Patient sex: F
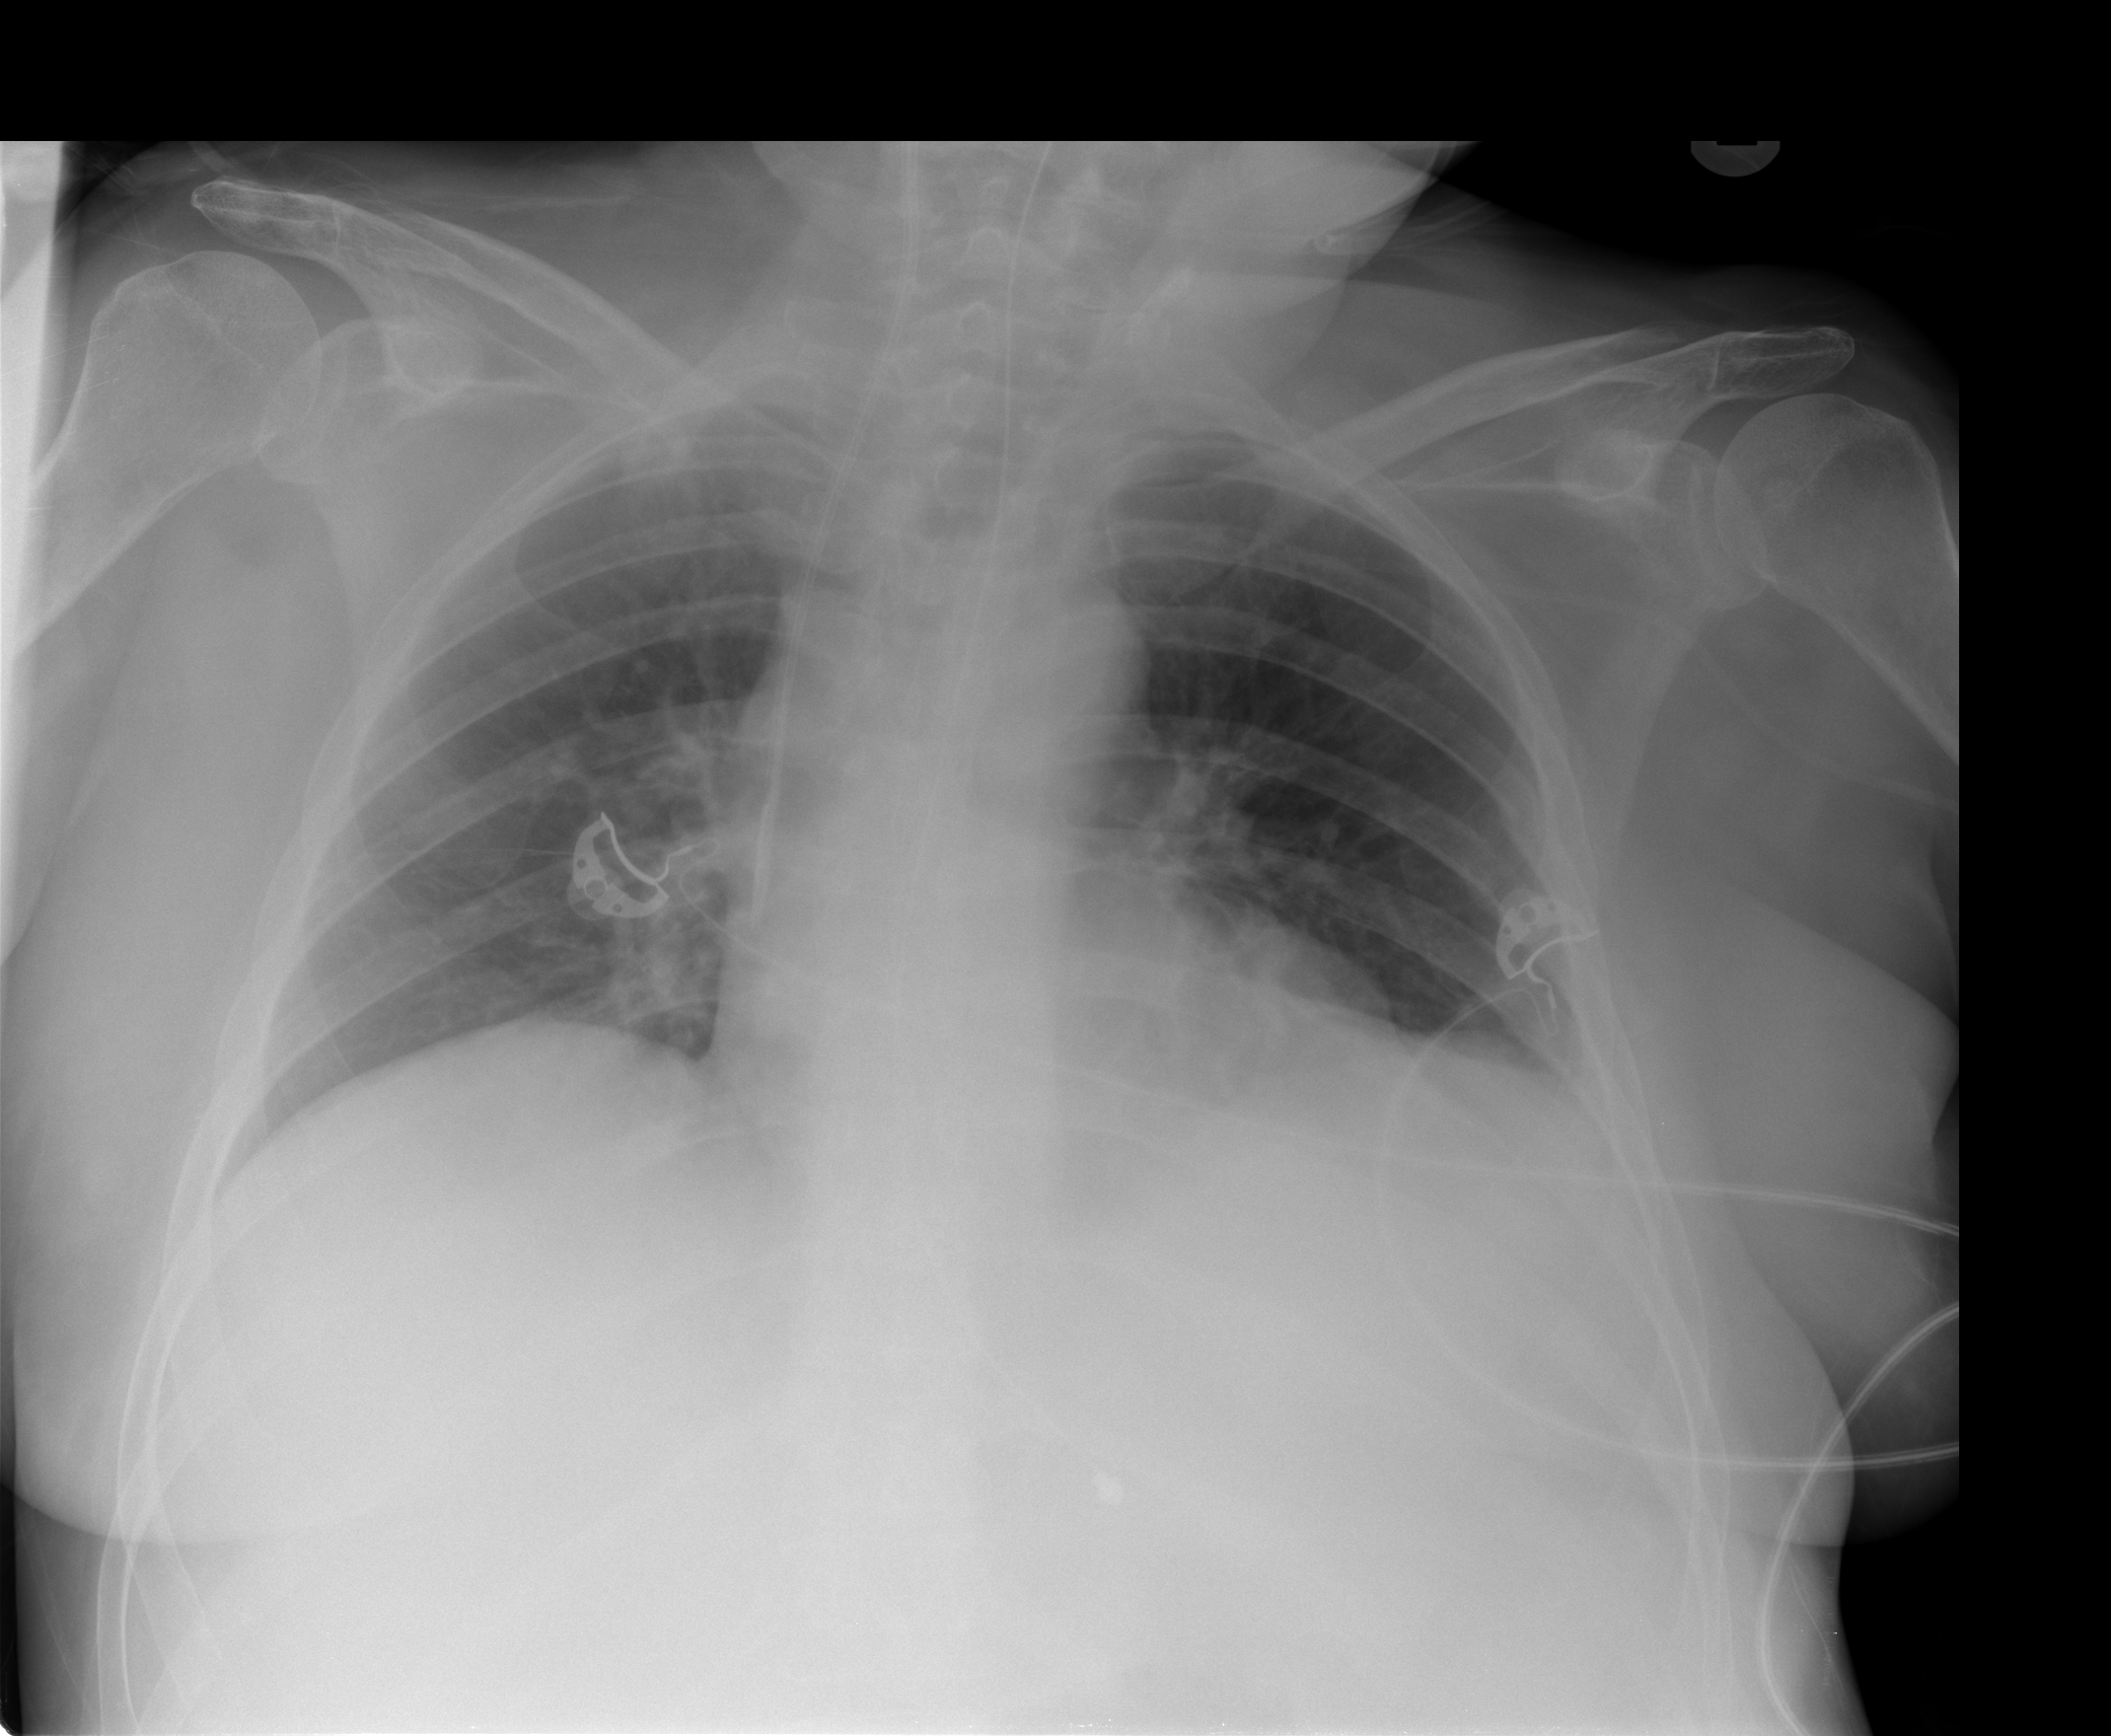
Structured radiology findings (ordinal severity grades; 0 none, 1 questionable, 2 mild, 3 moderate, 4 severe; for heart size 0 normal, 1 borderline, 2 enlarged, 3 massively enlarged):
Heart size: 0
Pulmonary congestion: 0
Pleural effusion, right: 0
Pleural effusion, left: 1
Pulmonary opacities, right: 0
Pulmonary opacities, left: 0
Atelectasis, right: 0
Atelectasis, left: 1